Aerial crown-view tile of a tropical tree (Barro Colorado Island, Panama), acquired 20250715:
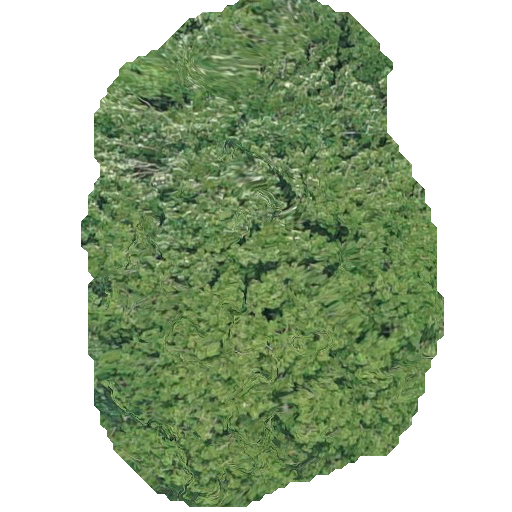
Species: Jupunba macradenia
GBIF accepted scientific name: Jupunba macradenia
Crown area: 214.524 m²